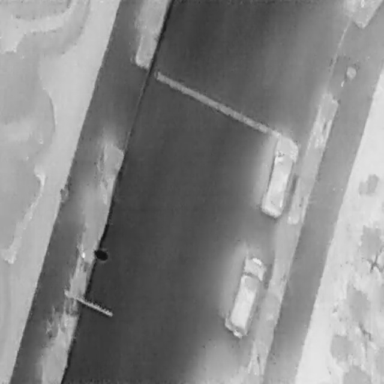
There are two Cars in the infrared image.